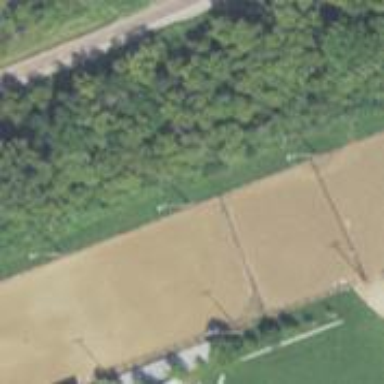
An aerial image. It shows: Equestrian pitch for leisure land sports.